Field crop: maize
Growth stage: 1
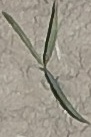
Species: sorghum